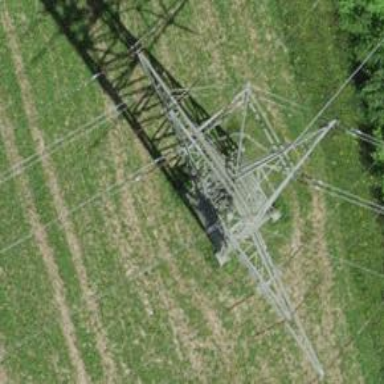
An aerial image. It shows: Power line in the image.